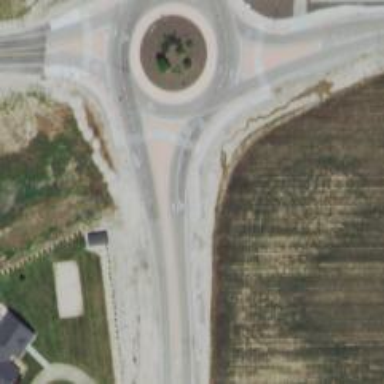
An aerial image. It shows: Zebra crossing on the road.